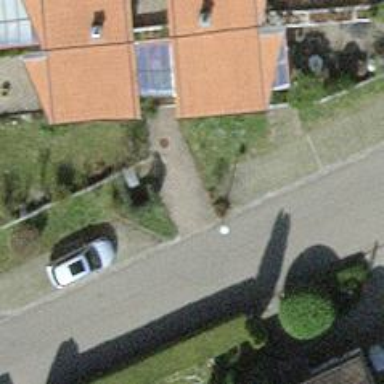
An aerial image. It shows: Footway.